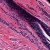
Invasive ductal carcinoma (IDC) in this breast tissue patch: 0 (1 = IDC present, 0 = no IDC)